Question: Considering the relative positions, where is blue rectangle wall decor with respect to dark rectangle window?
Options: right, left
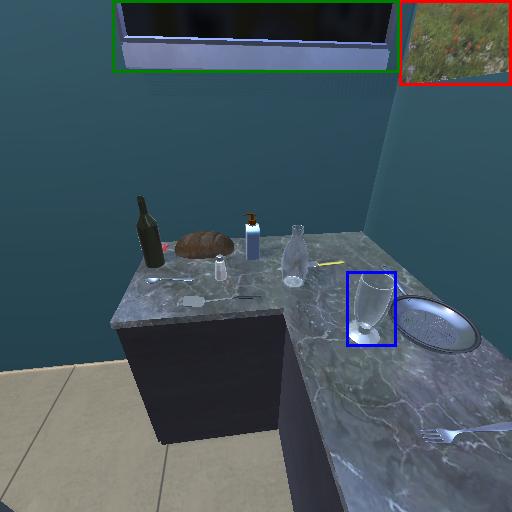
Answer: right